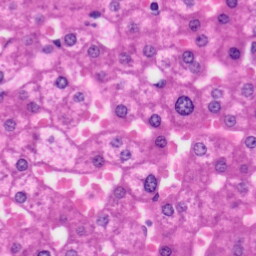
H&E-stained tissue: Liver